Question: I am getting this error:
> Index was outside the bounds of the array.
Code:
'''
private void PopulateWallPosts(string userId)
{
using (OdbcConnection cn = new OdbcConnection("Driver={MySQL ODBC 3.51 Driver}; Server=localhost; Database=gymwebsite2; User=root; Password=commando;"))
{
cn.Open();
using (OdbcCommand cmd = new OdbcCommand("SELECT wp.WallPostings, p.PicturePath FROM WallPosting wp INNER JOIN User u ON u.UserID = wp.FriendUserID INNER JOIN Pictures p ON p.UserID = u.UserID WHERE wp.UserID=" + userId + " ORDER BY idWallPosting DESC", cn))
{
//SELECT idWallPosting, wp.WallPostings, p.PicturePath FROM WallPosting wp LEFT JOIN User u ON u.UserID = wp.UserID LEFT JOIN Pictures p ON p.UserID = u.UserID WHERE wp.UserID=" + userId + " ORDER BY idWallPosting DESC
using (OdbcDataReader reader = cmd.ExecuteReader())
{
test1.Controls.Clear();
while (reader.Read())
{
System.Web.UI.HtmlControls.HtmlGenericControl div = new System.Web.UI.HtmlControls.HtmlGenericControl("div");
div.Attributes["class"] = "test";
div.ID = String.Format("{0}", reader.GetString(0)); //idwallposting
string id = Convert.ToString(div.ID);
//store the div id as a string
Image img = new Image();
img.ImageUrl = String.Format("{0}", reader.GetString(2)); //p.picturepath
img.AlternateText = "Test image";
div.Controls.Add(img);
div.Controls.Add(ParseControl(String.Format("&nbsp&nbsp " + "{0}", reader.GetString(1)))); //wp.wallpostings
div.Attributes.Add("onclick", "confirm_delete(" + id + ");");
// send the div id to javascript
div.Style["clear"] = "both";
test1.Controls.Add(div);
}
}
}
}
}
'''

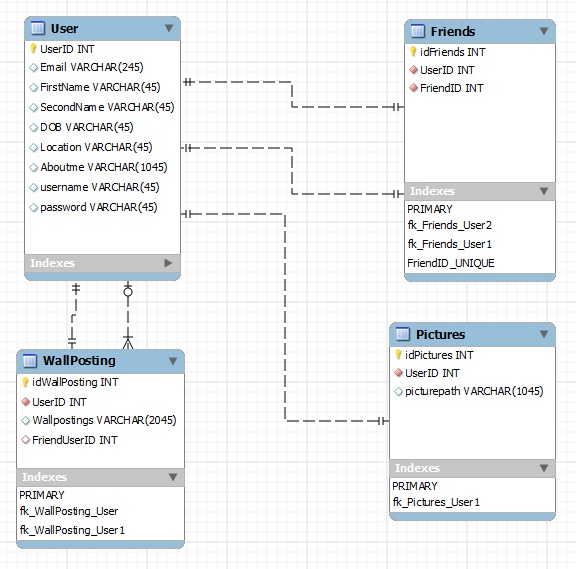
Answer: 'GetString(2)' looks suspicious when you are only selecting 2 columns:
'''
SELECT wp.WallPostings, p.PicturePath FROM ...
'''
Since it is 0-based, that should probably be 'GetString(1)'